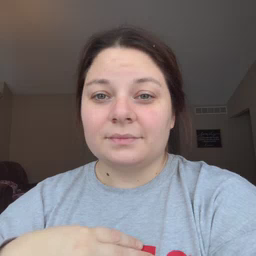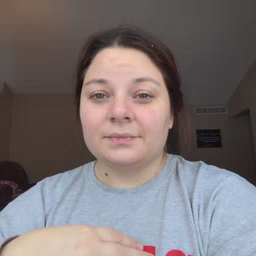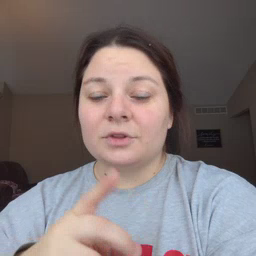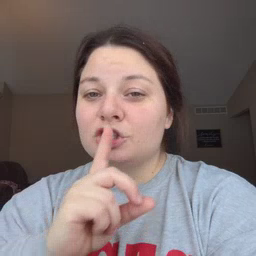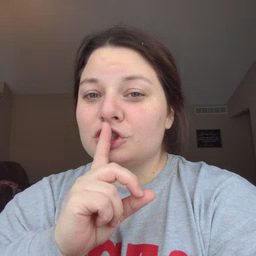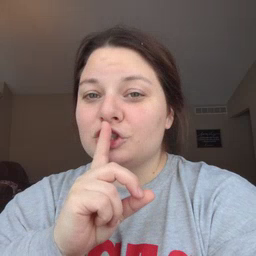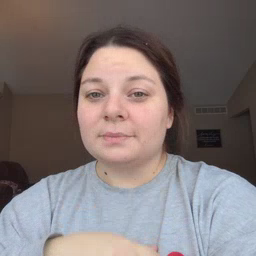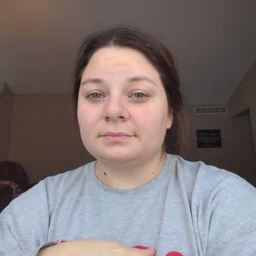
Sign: shhh